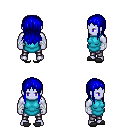
a pixel art fantasy rpg character, male body template, dark elf, purple skin, teal tunic, metal pants, blue unkempt hairstyle, white cloth bandages, gray slippers, four views (front, back, left, right), 2x2 character sprite sheet, small pixel art, hard edges, no anti-aliasing